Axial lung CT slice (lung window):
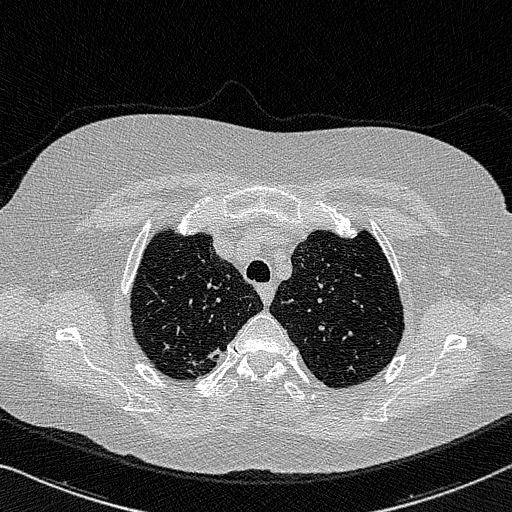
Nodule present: no